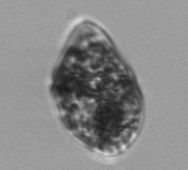
Label: Gyrodinium